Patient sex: F
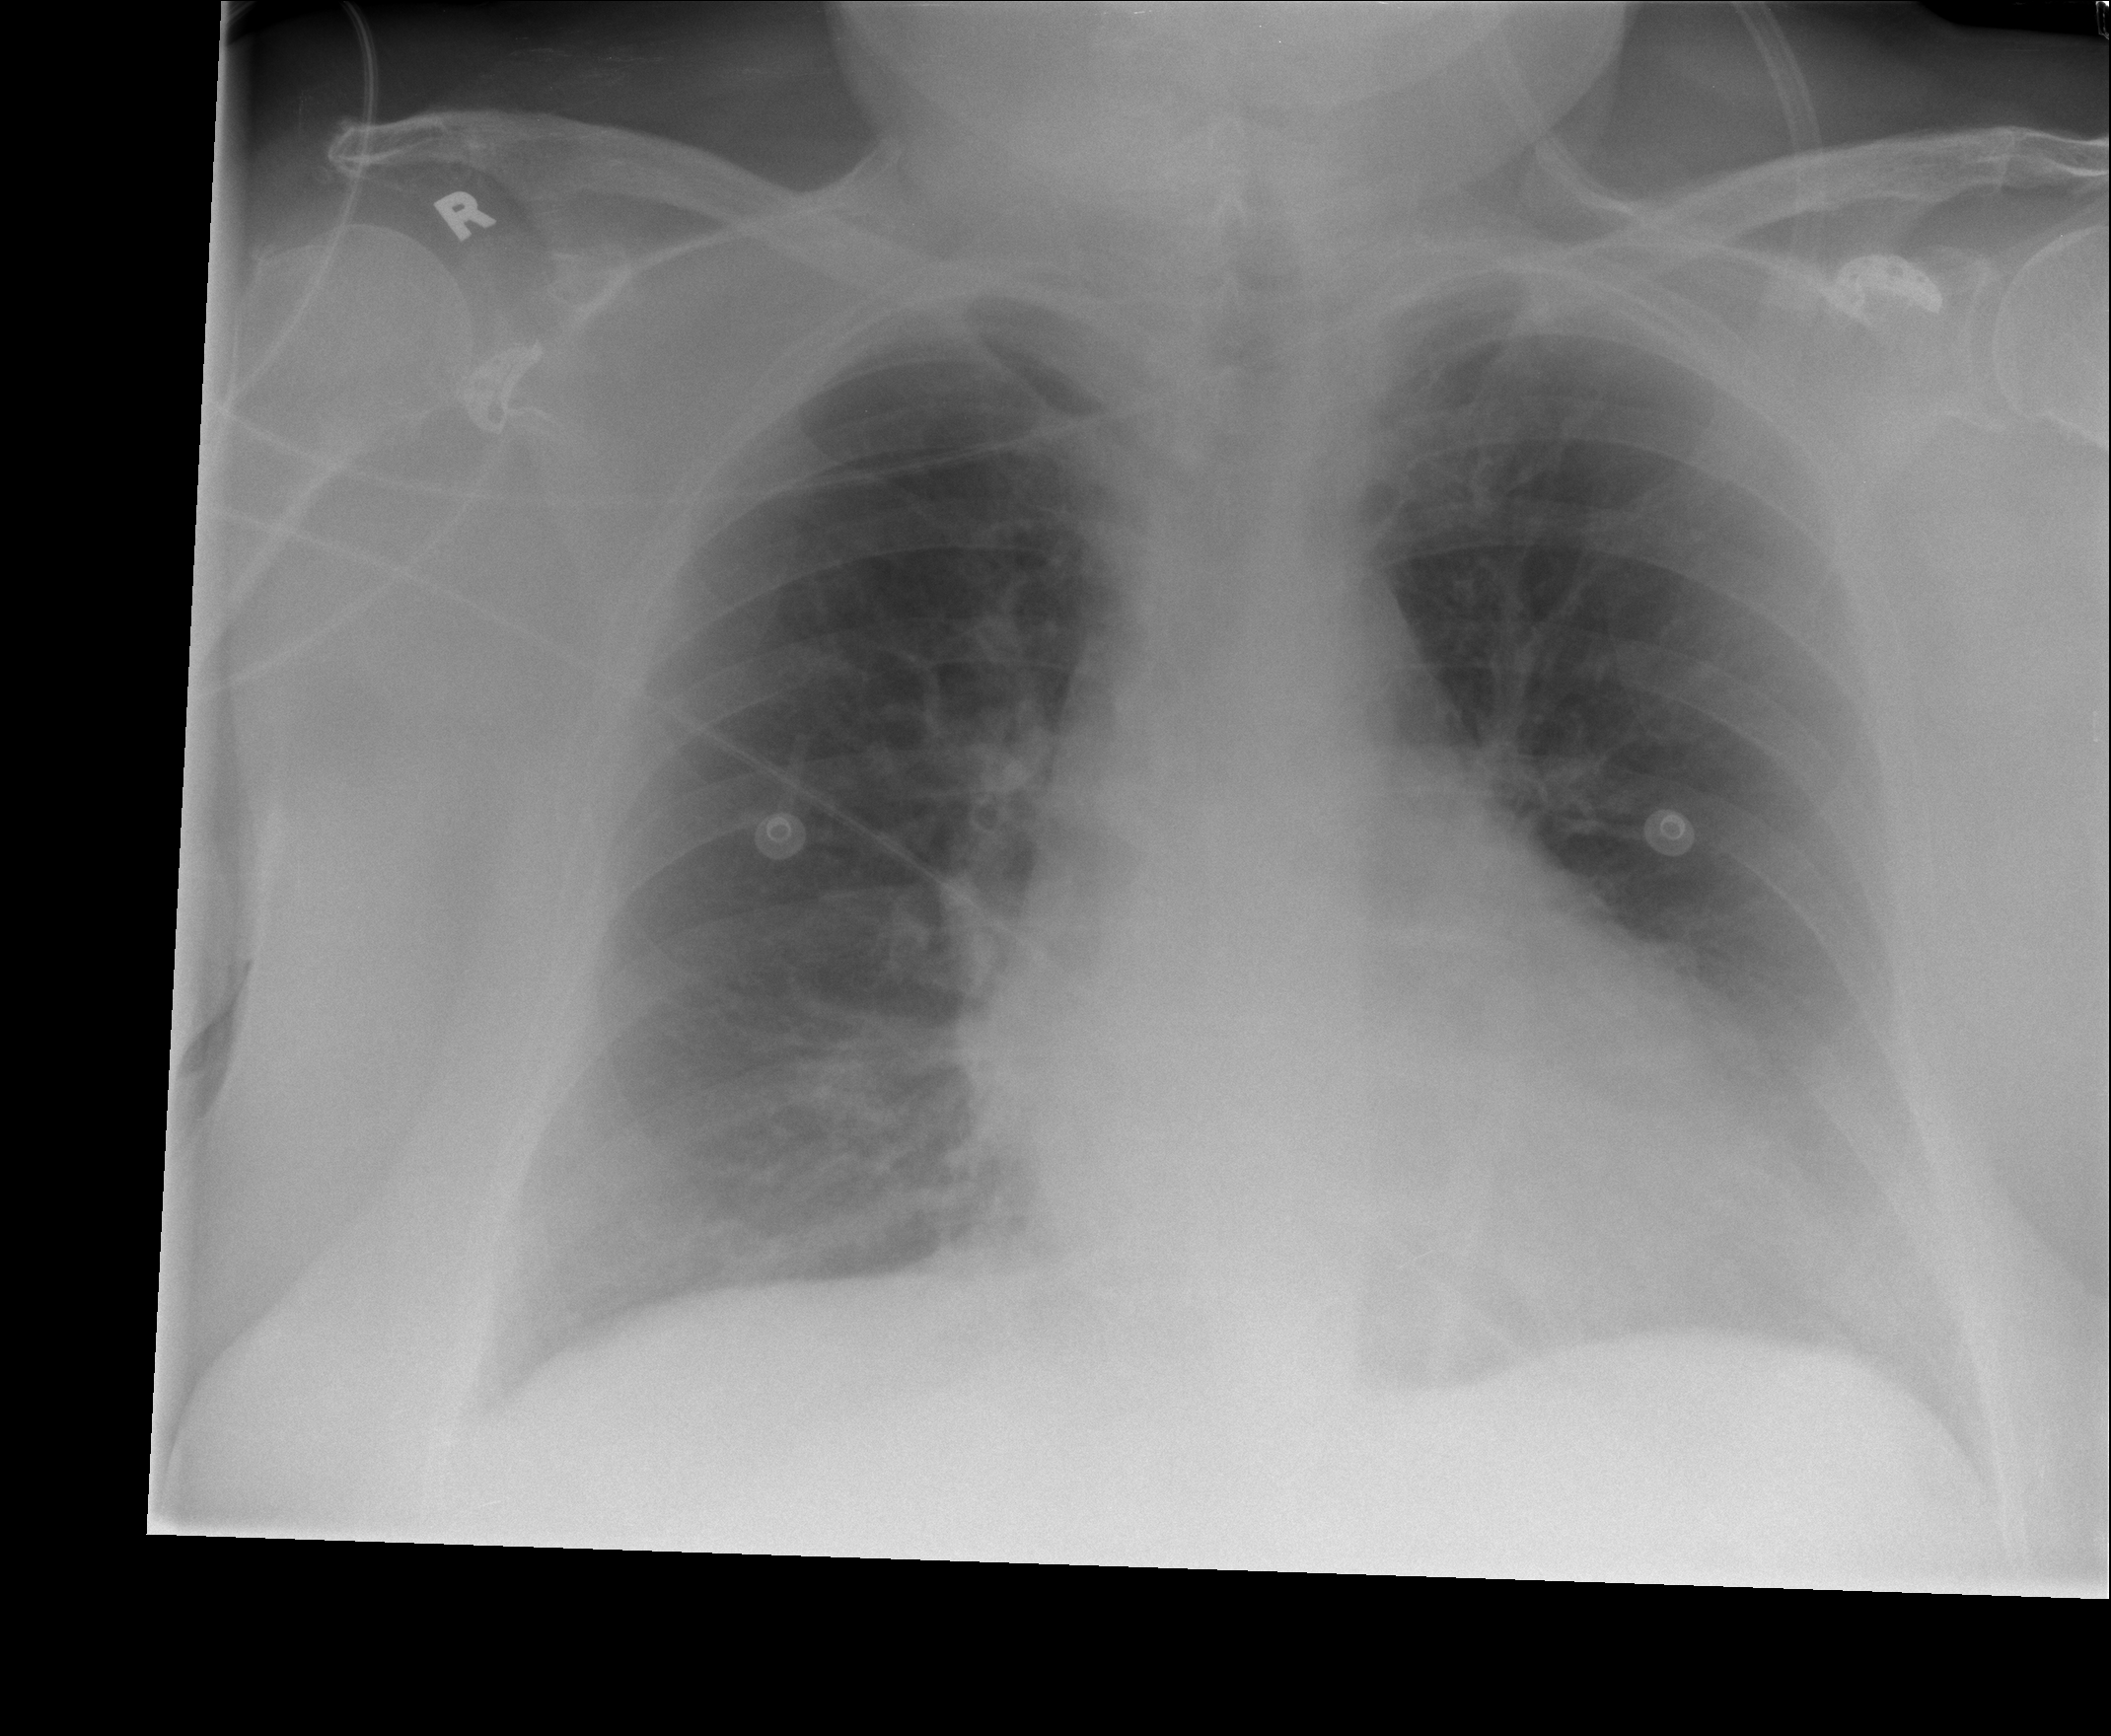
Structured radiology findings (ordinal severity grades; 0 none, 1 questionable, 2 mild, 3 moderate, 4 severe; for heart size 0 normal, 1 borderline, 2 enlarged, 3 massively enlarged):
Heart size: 1
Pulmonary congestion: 0
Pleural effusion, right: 0
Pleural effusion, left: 0
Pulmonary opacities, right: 0
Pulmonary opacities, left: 0
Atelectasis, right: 0
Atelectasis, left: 2